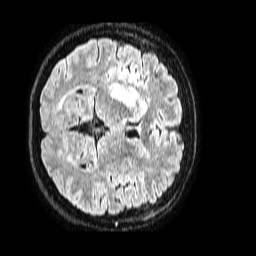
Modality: FLAIR
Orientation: axial
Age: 55
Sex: female
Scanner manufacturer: philips
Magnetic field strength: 1.5 T
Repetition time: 4.8 s
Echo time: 0.3 s